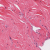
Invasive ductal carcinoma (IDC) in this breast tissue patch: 0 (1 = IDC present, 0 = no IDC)